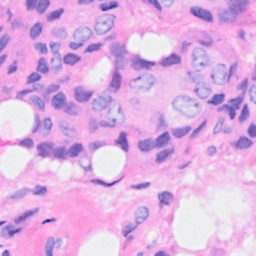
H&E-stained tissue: Breast